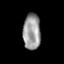
Tissue: prostate
Cell type: T cells
Senescence score: 0.3229
Nuclear area (px): 619
Mean DAPI intensity: 154.2